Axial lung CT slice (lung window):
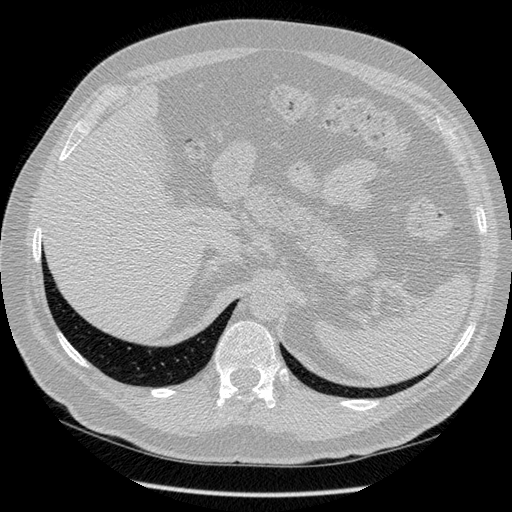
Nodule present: no